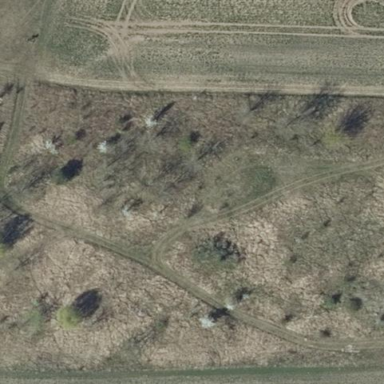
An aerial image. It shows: Patch of scrub vegetation.